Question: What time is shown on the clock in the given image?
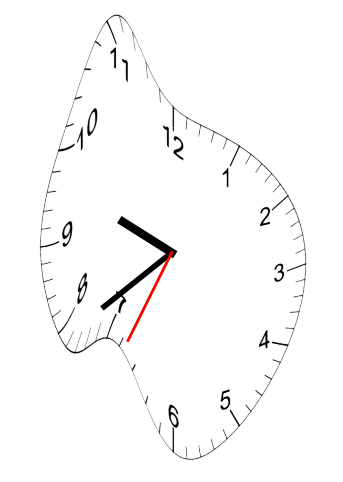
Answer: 09:38:34